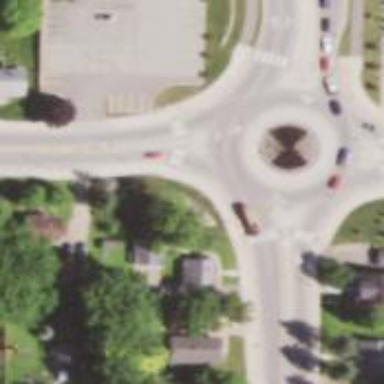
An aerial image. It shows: Secondary road with asphalt surface leading to roundabout junction.